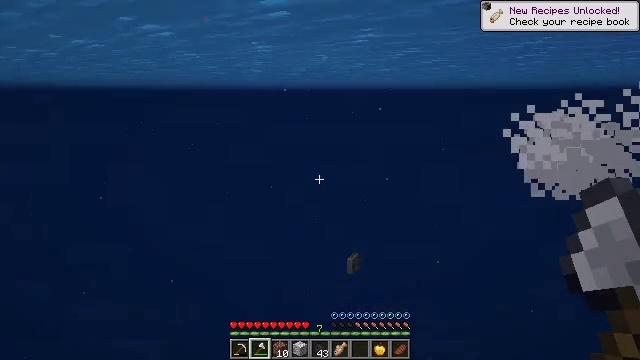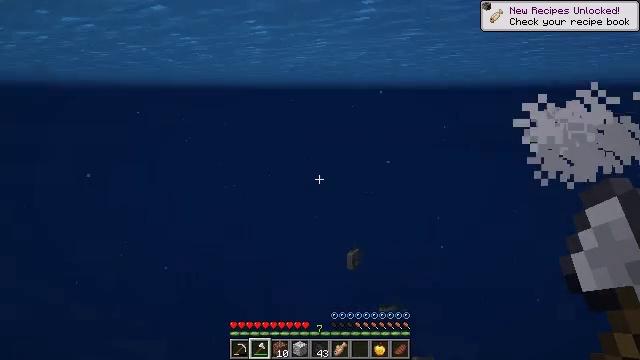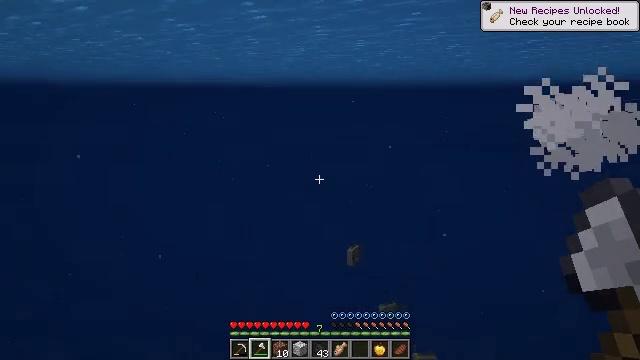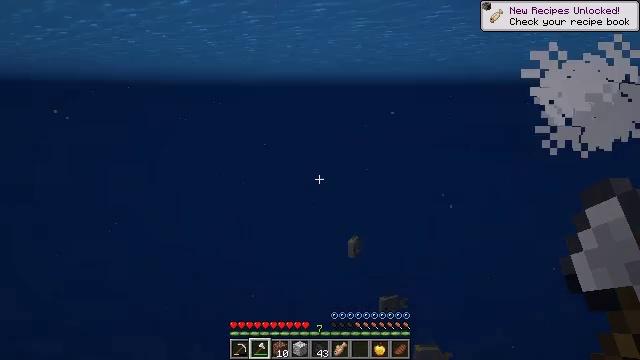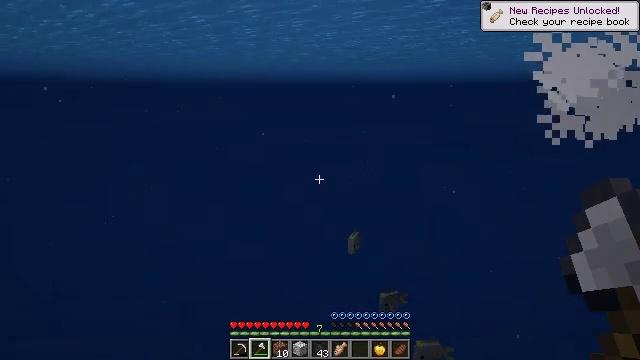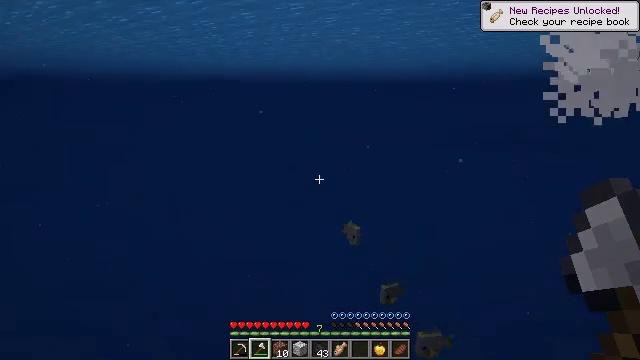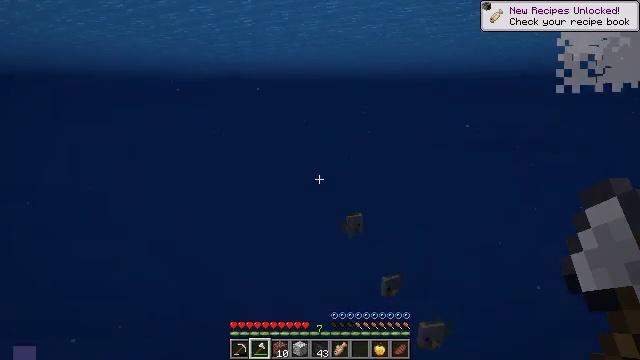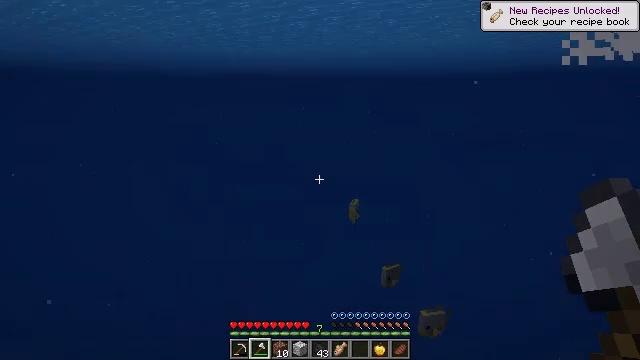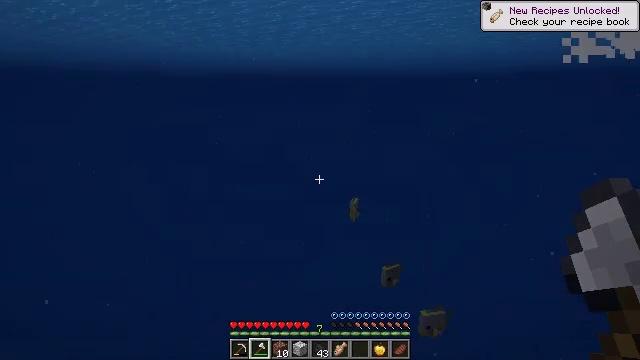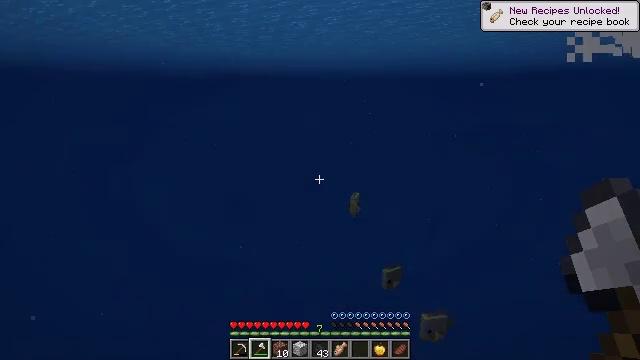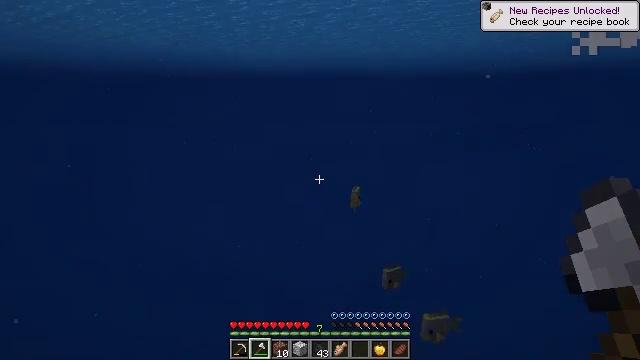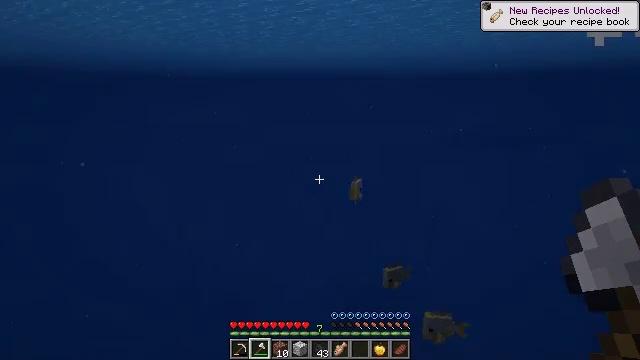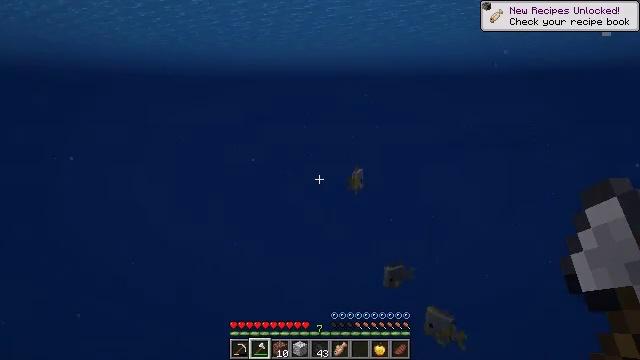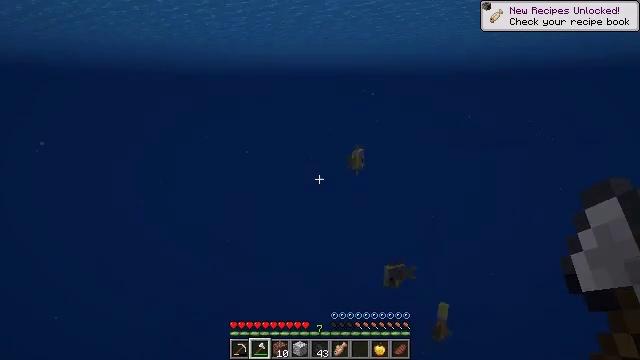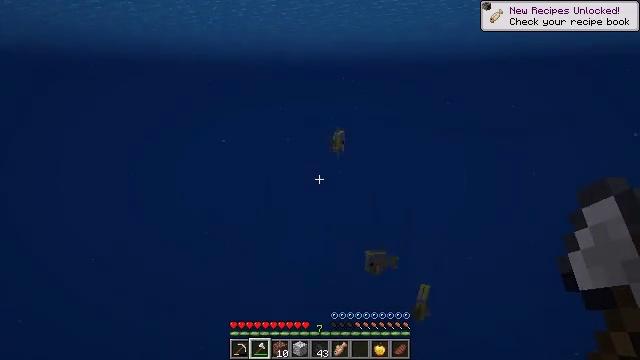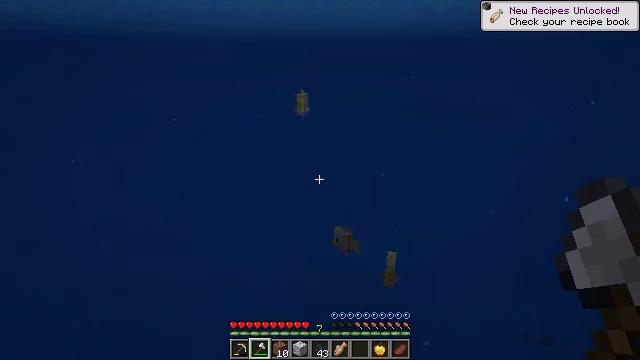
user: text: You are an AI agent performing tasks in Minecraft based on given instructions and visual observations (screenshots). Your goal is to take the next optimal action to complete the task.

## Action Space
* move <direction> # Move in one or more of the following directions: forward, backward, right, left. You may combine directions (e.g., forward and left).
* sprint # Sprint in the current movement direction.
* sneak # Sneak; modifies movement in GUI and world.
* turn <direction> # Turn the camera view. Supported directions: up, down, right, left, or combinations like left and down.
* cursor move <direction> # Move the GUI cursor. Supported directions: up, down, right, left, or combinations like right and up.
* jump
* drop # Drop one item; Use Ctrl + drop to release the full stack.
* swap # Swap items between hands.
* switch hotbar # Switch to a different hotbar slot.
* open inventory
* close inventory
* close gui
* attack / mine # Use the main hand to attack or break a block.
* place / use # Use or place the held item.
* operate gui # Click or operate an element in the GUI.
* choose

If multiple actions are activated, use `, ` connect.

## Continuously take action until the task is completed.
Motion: motion action
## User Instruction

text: Hunt fish.
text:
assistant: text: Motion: move forward, sneak
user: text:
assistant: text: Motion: move forward, sneak
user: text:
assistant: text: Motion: move forward, sneak
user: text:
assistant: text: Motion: move forward, sneak
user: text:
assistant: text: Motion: move forward, sneak
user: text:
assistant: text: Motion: move forward, sneak
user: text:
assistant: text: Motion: move forward
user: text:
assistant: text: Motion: move forward
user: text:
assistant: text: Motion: move forward
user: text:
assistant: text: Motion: move forward
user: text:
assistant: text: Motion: move forward
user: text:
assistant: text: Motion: move forward
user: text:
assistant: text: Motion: move forward
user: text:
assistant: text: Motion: move forward, turn right and down
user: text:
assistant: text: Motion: move forward, turn right and down
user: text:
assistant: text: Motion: move forward, turn right and down
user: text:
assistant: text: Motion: move forward
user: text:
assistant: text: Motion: move forward
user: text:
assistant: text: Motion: move forward
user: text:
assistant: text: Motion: move forward
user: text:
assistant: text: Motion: move forward
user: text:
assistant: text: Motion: move forward
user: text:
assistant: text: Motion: move forward
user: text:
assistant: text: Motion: move forward, turn right and up
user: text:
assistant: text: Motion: move forward, turn right and up
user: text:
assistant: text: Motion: turn right and up
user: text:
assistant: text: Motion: move left, turn right and up
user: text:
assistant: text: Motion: move left, turn right and up
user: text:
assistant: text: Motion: move left
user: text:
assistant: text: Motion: move left, turn right and up